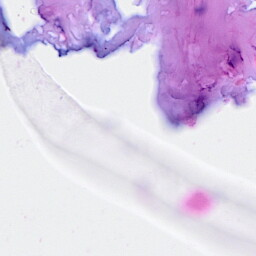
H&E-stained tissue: Breast